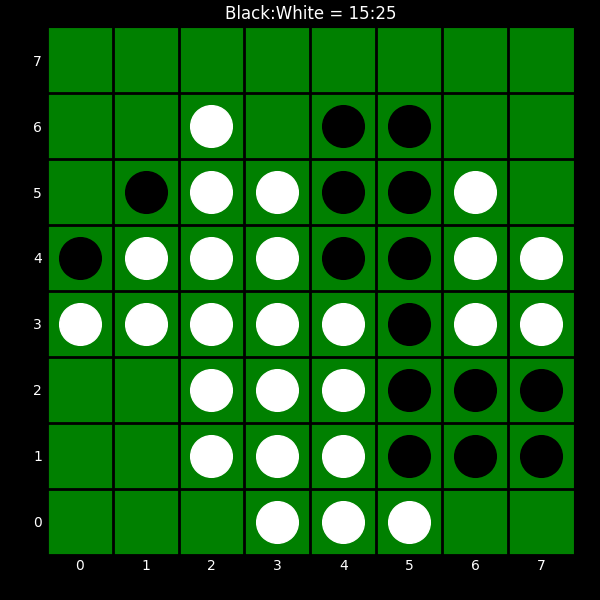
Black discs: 15
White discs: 25